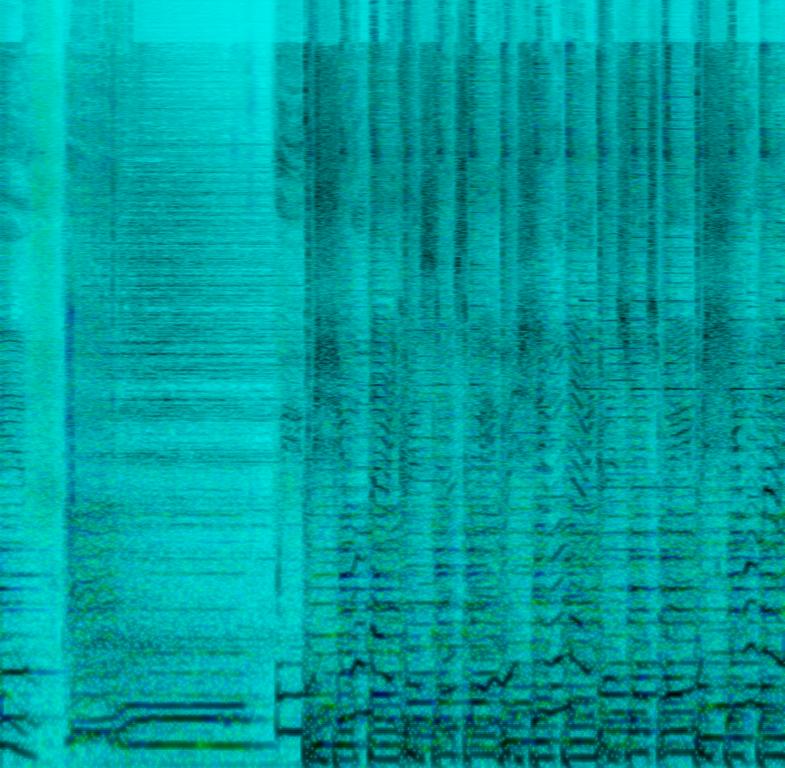
A male vocalist sings this popular Christmas carol . The tempo is medium with soft acoustic guitar and steady drumming. The emphasis is on vocals and the highlight of this song is the cheerful and perfectly synced and harmonised vocalisation. It adds layers and textures and gives this age old song a makeover. It is light, happy, peppy, joyful, playful and cheerful.